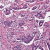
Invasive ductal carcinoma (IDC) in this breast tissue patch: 1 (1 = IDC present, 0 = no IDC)